Field crop: maize
Growth stage: 2
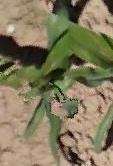
Species: maize